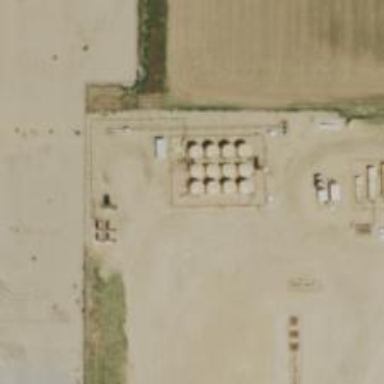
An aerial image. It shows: Storage tank with man-made structure.